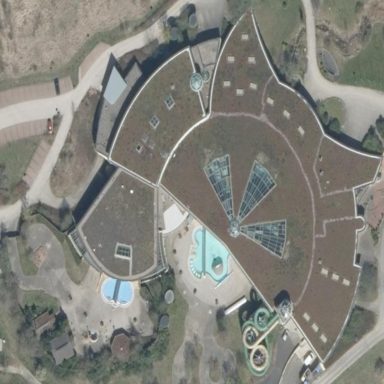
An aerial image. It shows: Water park.